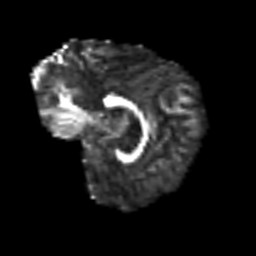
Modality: FA
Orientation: sagittal
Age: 40
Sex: female
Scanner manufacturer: siemens
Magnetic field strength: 3 T
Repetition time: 6.1 s
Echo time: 0.101 s